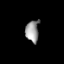
Tissue: lung
Cell type: Myeloid cells
Senescence score: 0.6503
Nuclear area (px): 285
Mean DAPI intensity: 151.733